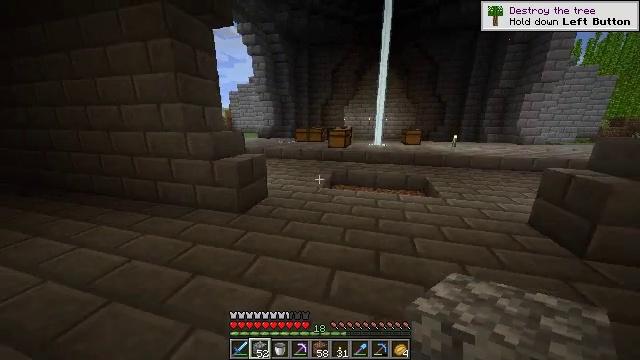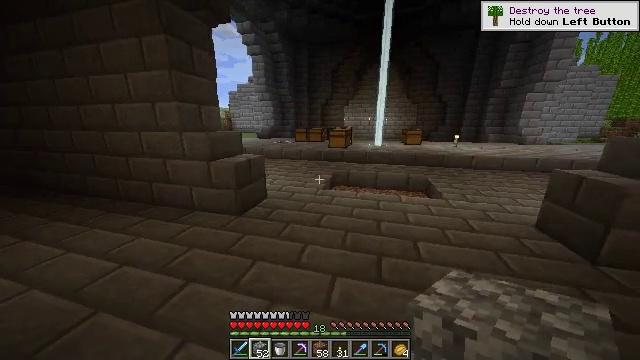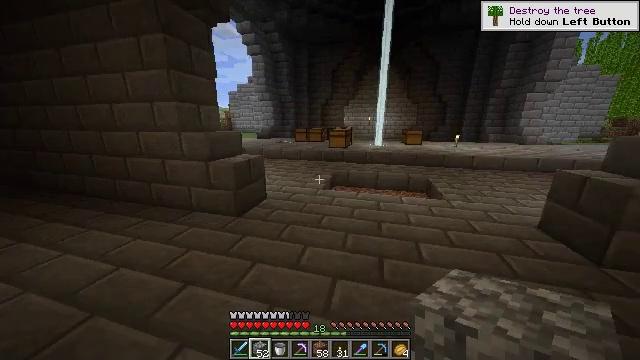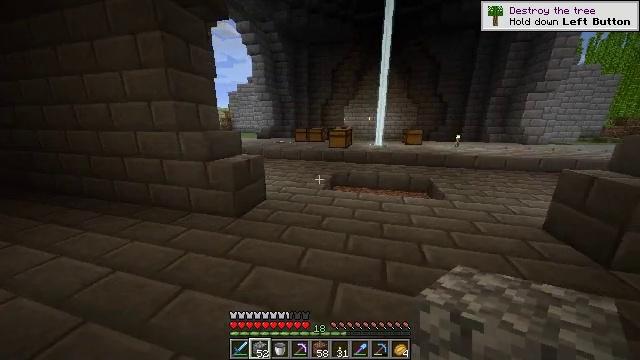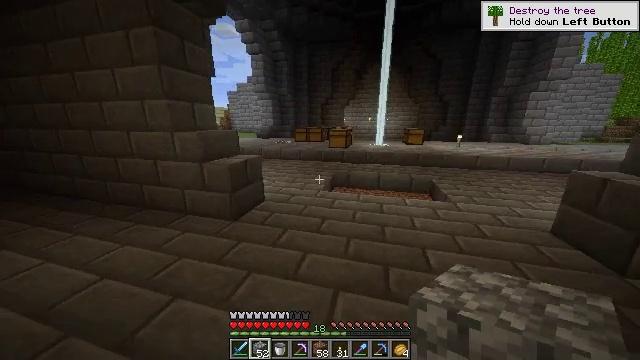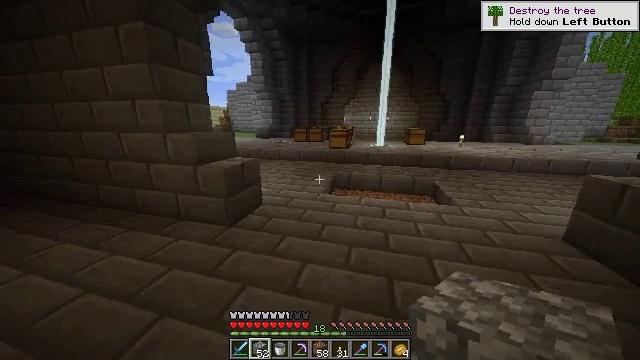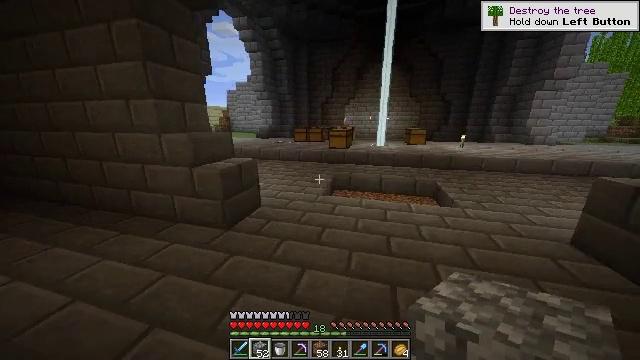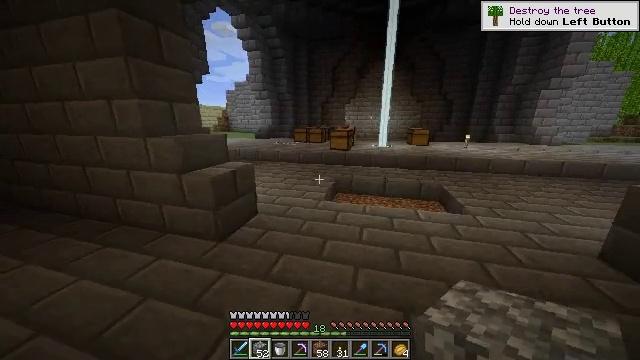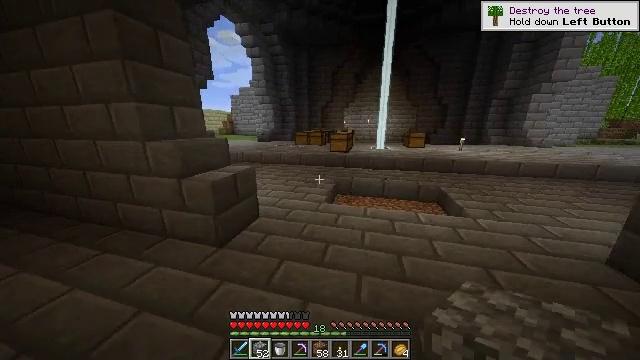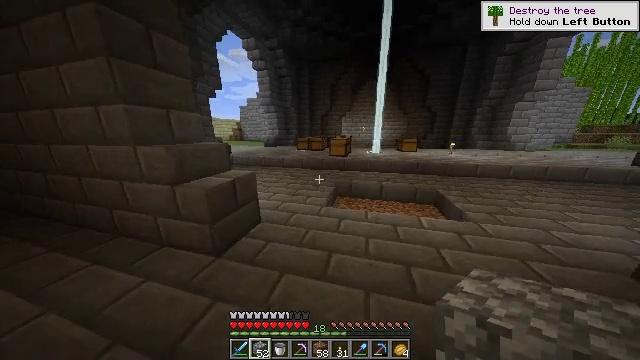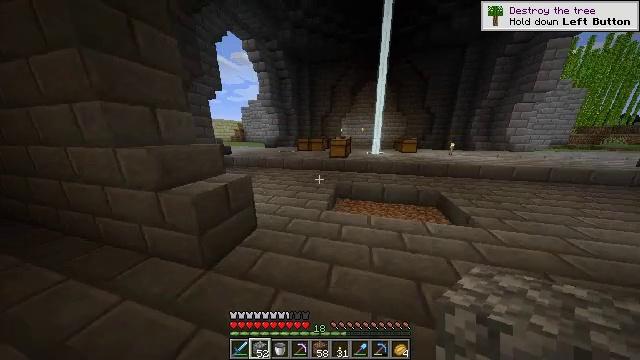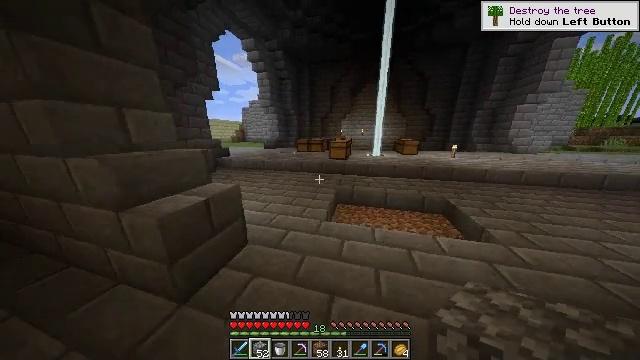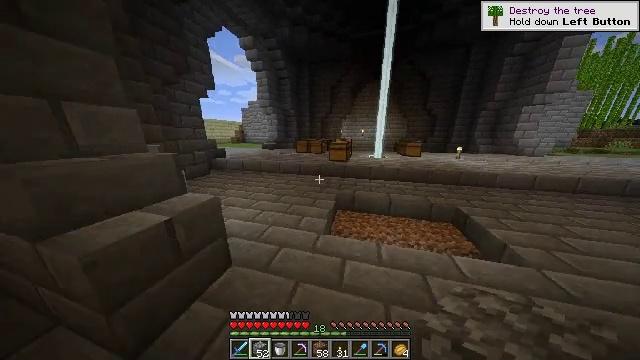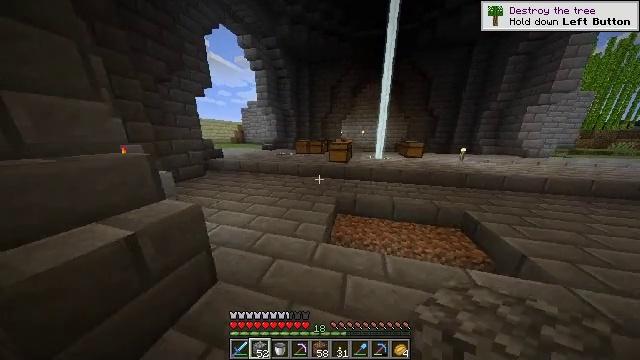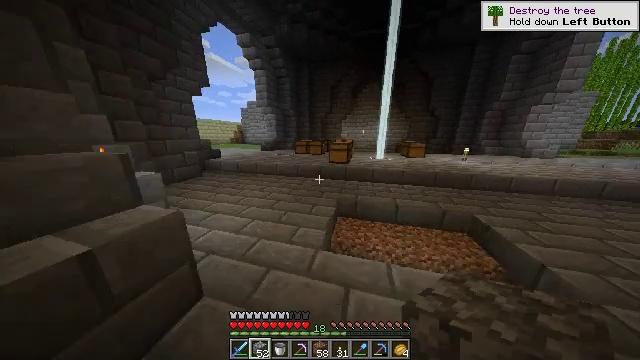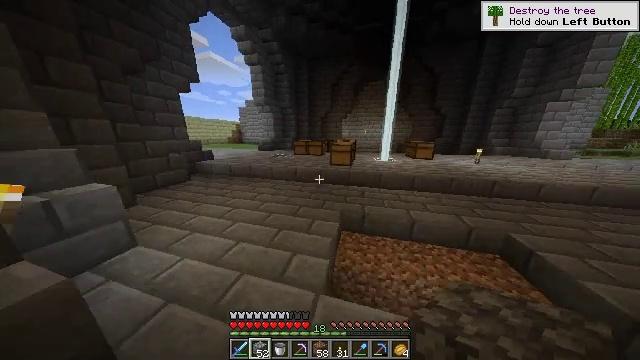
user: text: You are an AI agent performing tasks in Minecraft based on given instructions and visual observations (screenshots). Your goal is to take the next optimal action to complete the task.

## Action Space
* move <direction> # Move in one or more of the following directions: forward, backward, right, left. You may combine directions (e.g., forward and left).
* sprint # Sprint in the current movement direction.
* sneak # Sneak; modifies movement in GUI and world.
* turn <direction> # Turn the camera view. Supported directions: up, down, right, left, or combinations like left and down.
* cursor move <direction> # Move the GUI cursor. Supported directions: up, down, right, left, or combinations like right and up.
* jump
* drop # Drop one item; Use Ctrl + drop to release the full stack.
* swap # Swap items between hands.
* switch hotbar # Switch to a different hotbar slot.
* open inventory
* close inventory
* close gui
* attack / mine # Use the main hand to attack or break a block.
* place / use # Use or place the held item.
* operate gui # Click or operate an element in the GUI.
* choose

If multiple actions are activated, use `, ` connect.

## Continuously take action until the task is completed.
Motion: motion action
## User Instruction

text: Craft an oak sign with planks and sticks.
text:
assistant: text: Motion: no_op
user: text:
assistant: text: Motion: no_op
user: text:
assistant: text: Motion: no_op
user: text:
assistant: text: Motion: move forward
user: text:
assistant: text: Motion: move forward
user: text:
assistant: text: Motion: no_op
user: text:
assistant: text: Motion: move forward
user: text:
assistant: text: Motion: move forward
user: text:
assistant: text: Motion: move forward
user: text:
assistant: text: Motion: move forward
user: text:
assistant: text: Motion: move forward
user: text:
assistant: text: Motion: move forward
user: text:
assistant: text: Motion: move forward
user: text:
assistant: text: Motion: move forward
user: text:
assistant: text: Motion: move forward
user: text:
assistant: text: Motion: move forward
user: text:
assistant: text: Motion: move forward
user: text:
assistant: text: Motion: move forward
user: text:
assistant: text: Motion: move forward
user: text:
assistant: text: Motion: move forward
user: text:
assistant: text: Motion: move forward
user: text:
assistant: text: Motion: move forward
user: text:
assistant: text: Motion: move forward
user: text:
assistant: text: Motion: move forward and move right
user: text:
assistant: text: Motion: move forward and move right
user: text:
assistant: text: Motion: move forward and move right
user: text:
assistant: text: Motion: move forward and move right
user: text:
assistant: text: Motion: move forward and move right
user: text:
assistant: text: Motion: move forward and move right
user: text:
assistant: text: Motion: move forward and move right